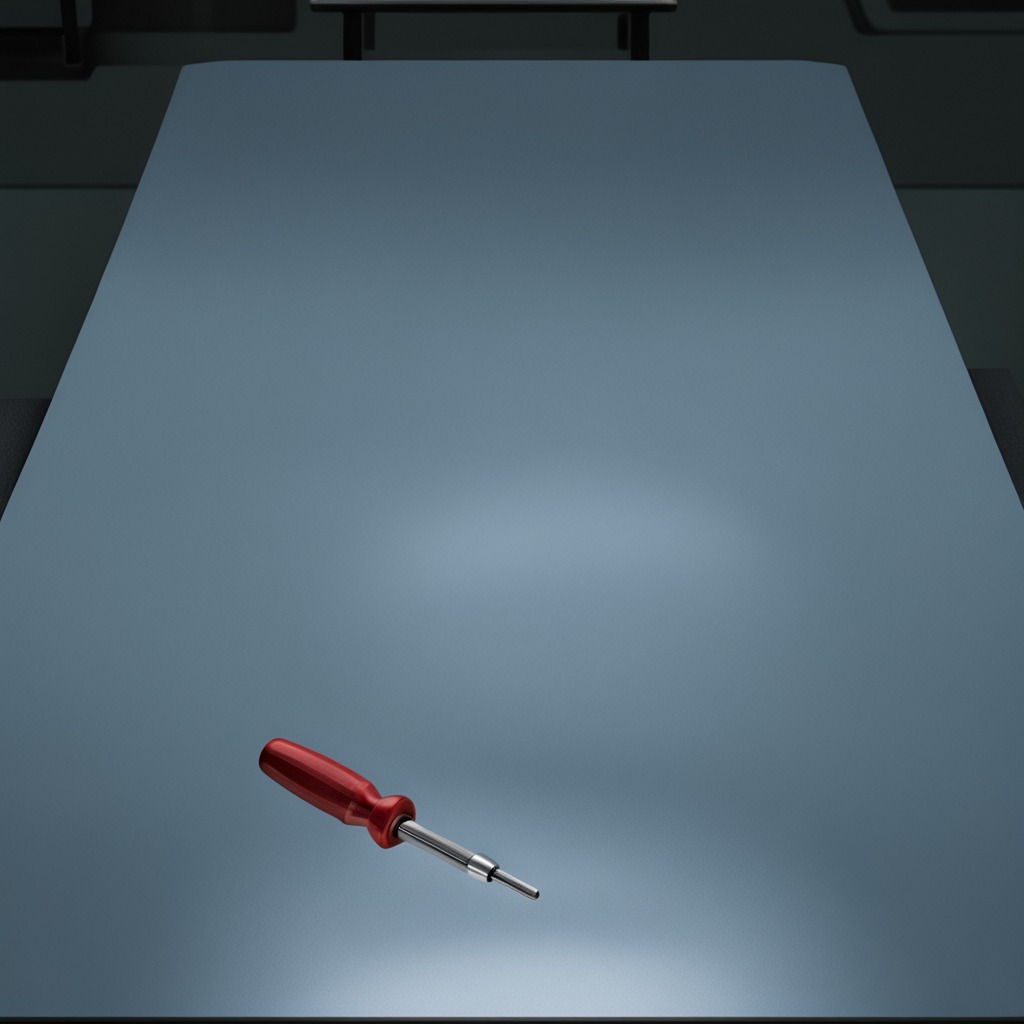
A screwdriver lies on the table.